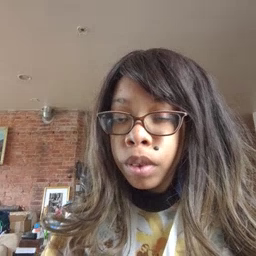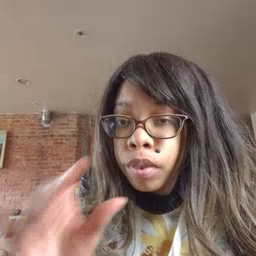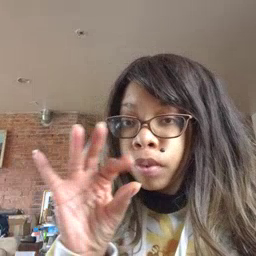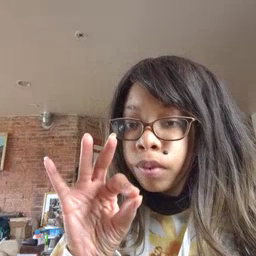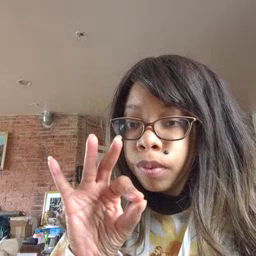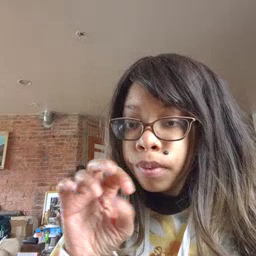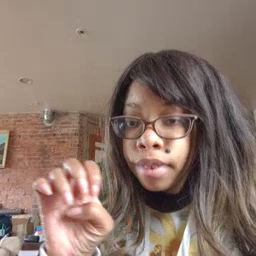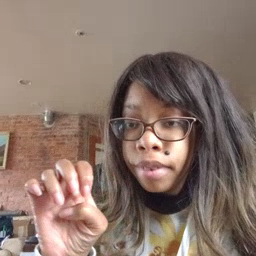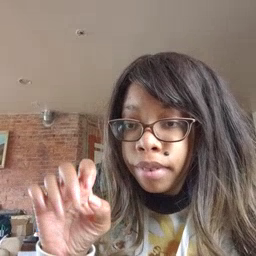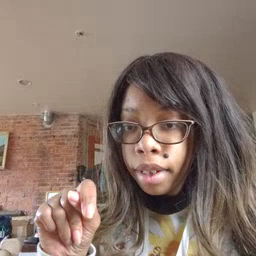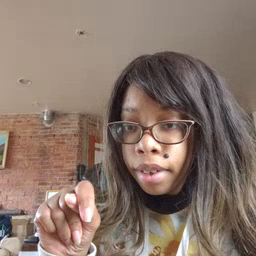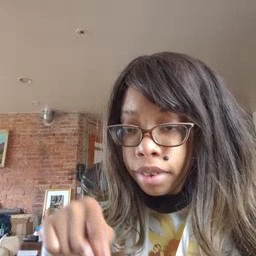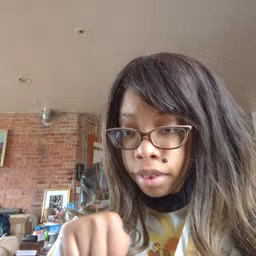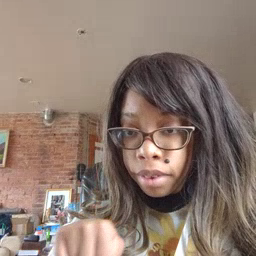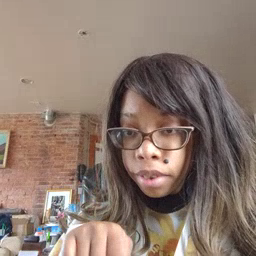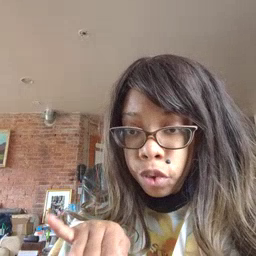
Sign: feet